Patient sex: M
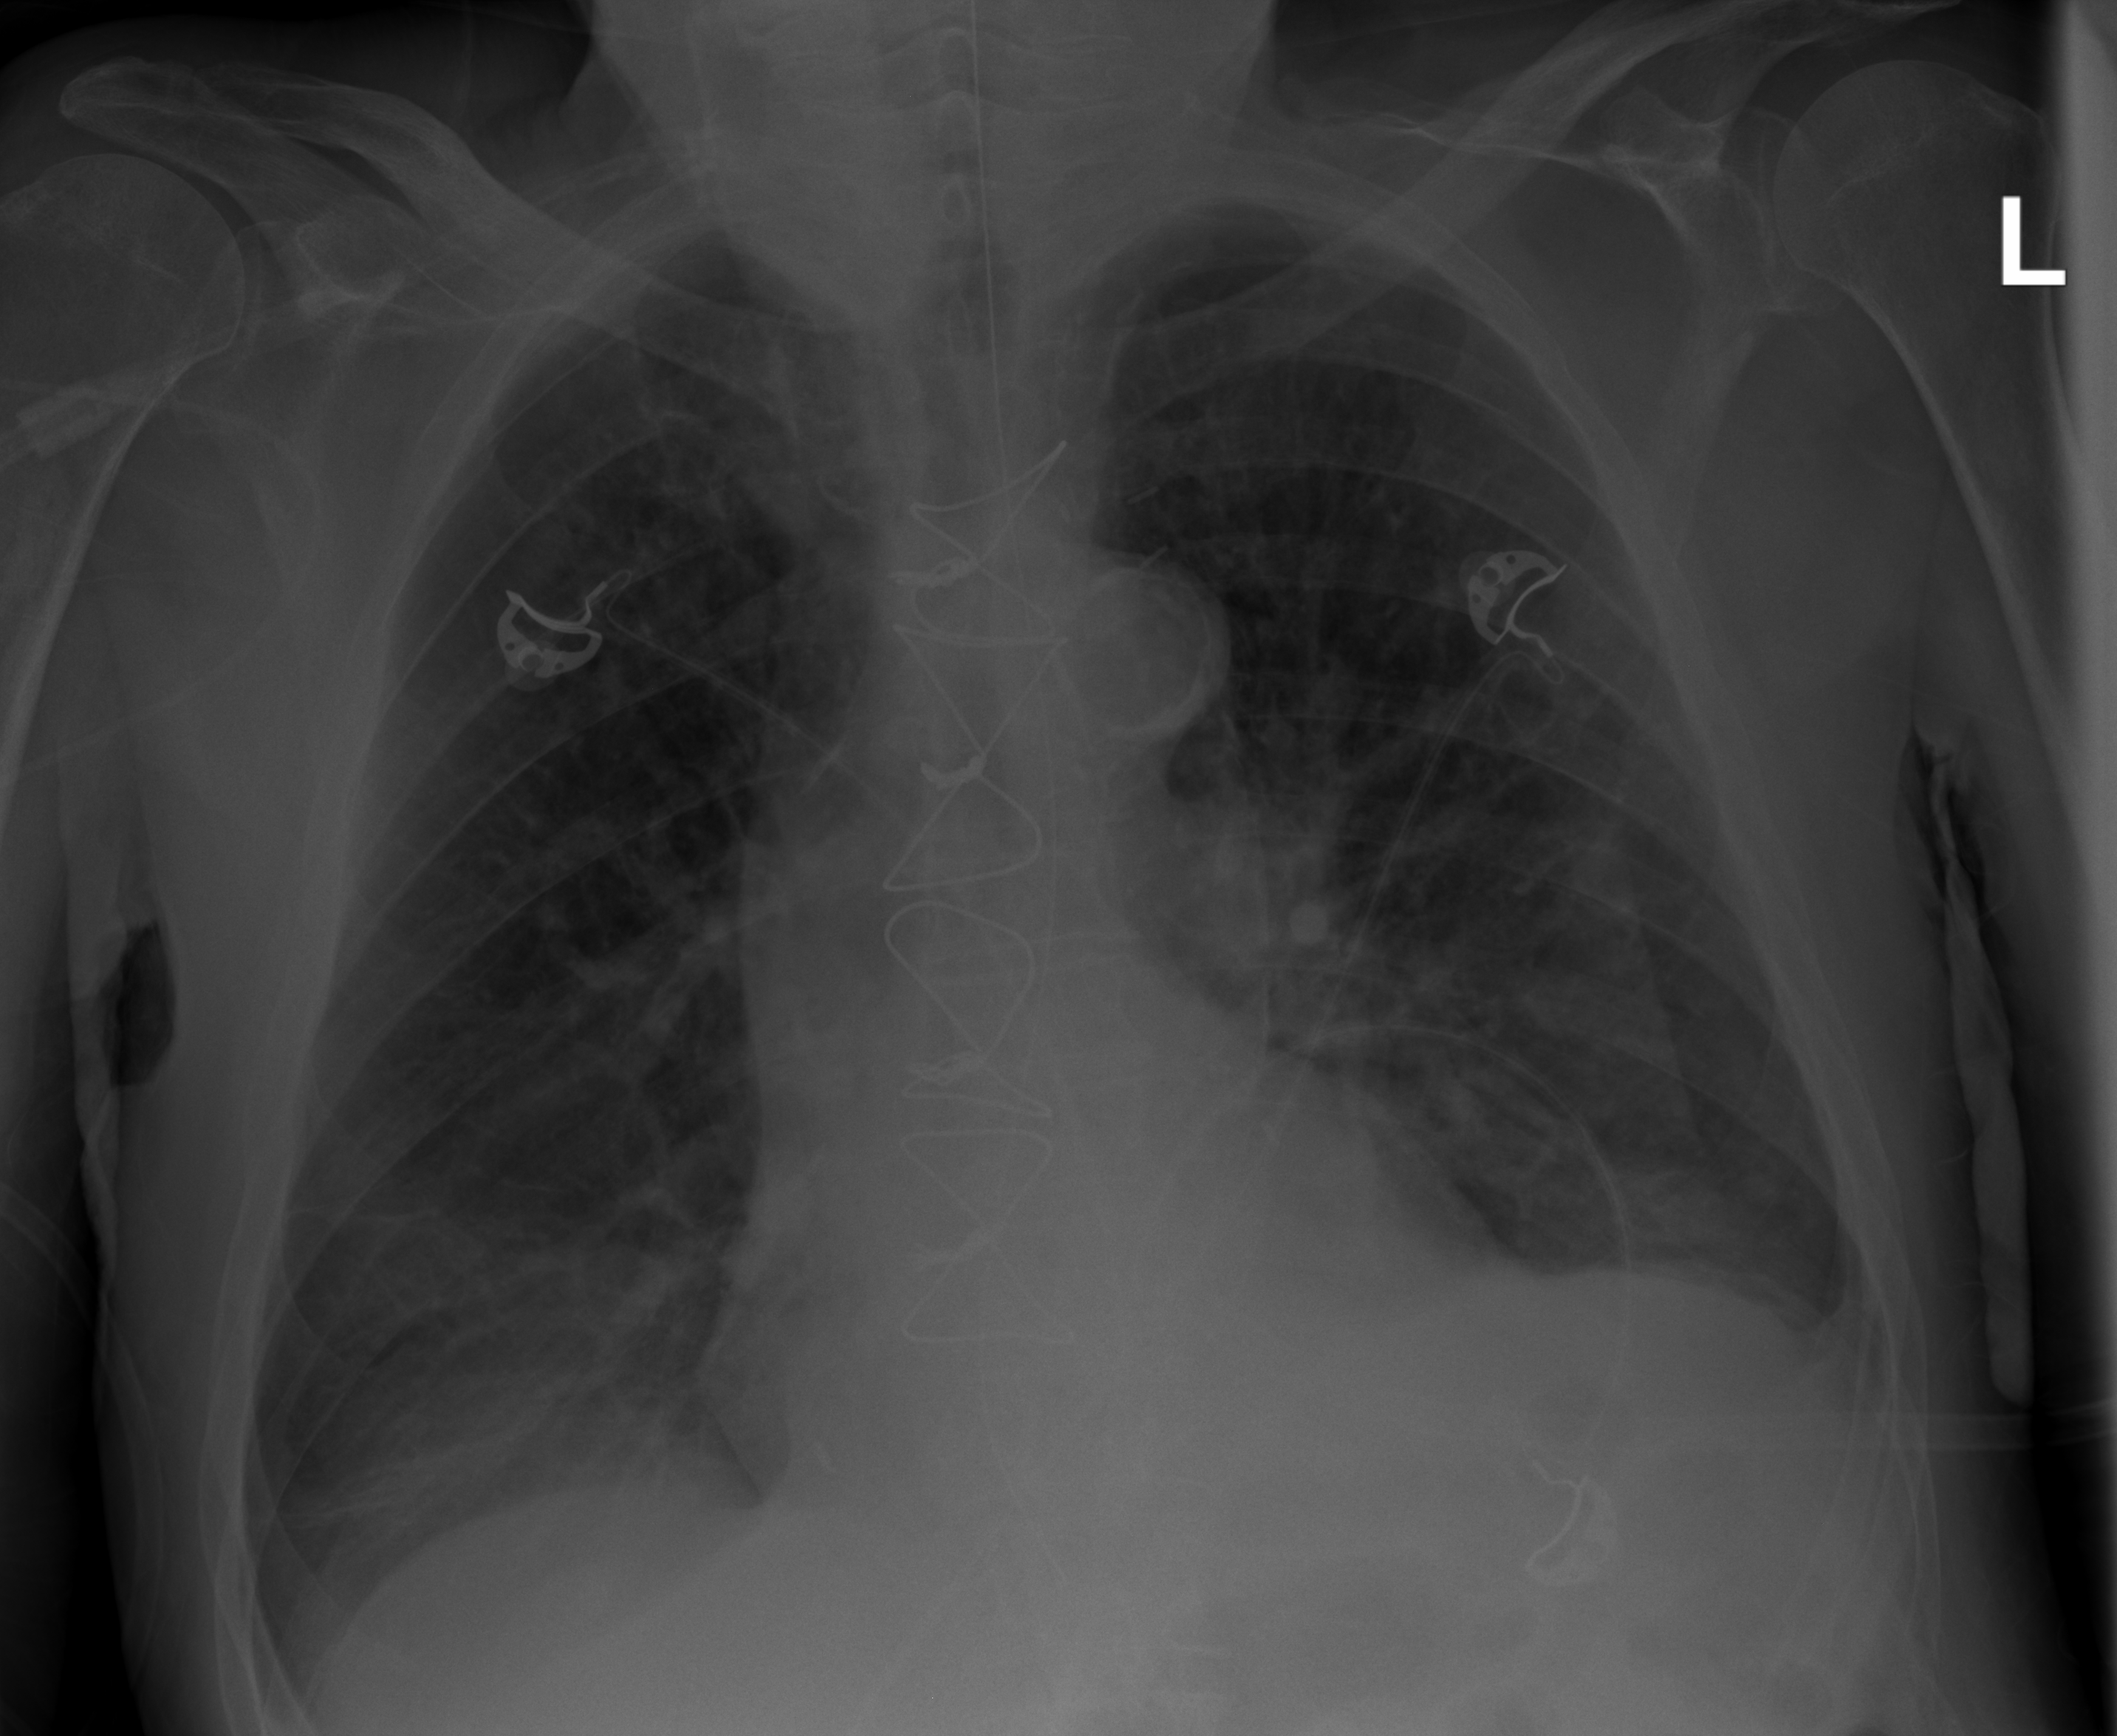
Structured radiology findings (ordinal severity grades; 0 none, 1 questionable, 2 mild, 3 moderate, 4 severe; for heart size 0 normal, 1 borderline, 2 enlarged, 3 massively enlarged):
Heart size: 0
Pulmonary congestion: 1
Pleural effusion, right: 0
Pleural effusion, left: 2
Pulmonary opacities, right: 2
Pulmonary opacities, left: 2
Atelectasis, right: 2
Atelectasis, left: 2